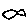
Label: fish